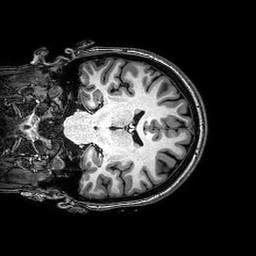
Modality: T1w
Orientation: coronal
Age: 24
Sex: female
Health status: healthy
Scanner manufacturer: philips
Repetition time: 0.008291 s
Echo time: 0.0038 s